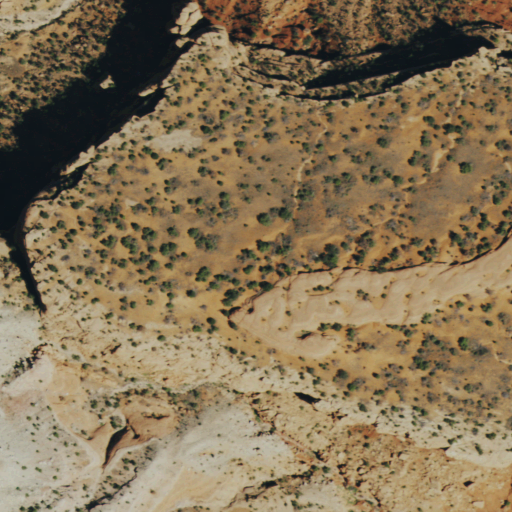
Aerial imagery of mountain in Colorado named No Mans Mesa containing shrub and evergreen forest